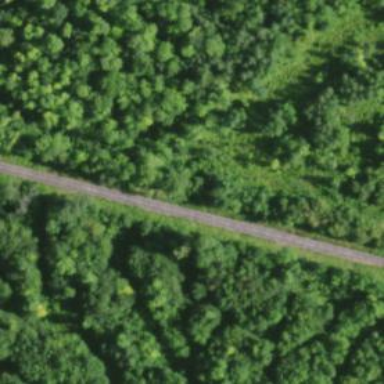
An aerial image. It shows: Railway track.